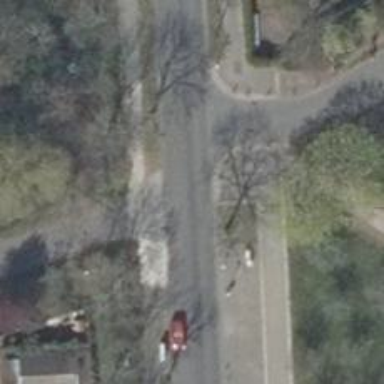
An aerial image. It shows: Unmarked crossing on footway.